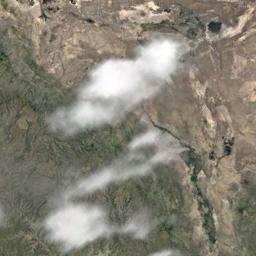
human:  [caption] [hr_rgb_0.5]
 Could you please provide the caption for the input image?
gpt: The stratus clouds are located above the land covered by spare vegetation .

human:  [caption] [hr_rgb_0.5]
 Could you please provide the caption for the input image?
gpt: A few pieces of thick white clouds over a wasteland .

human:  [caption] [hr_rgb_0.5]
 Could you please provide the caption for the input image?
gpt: A thin cloud floats on the azure sea .

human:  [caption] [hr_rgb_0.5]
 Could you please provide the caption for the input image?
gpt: Sparse white clouds on green hills .

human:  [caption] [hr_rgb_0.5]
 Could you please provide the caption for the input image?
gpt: The white cloud is above bare land .